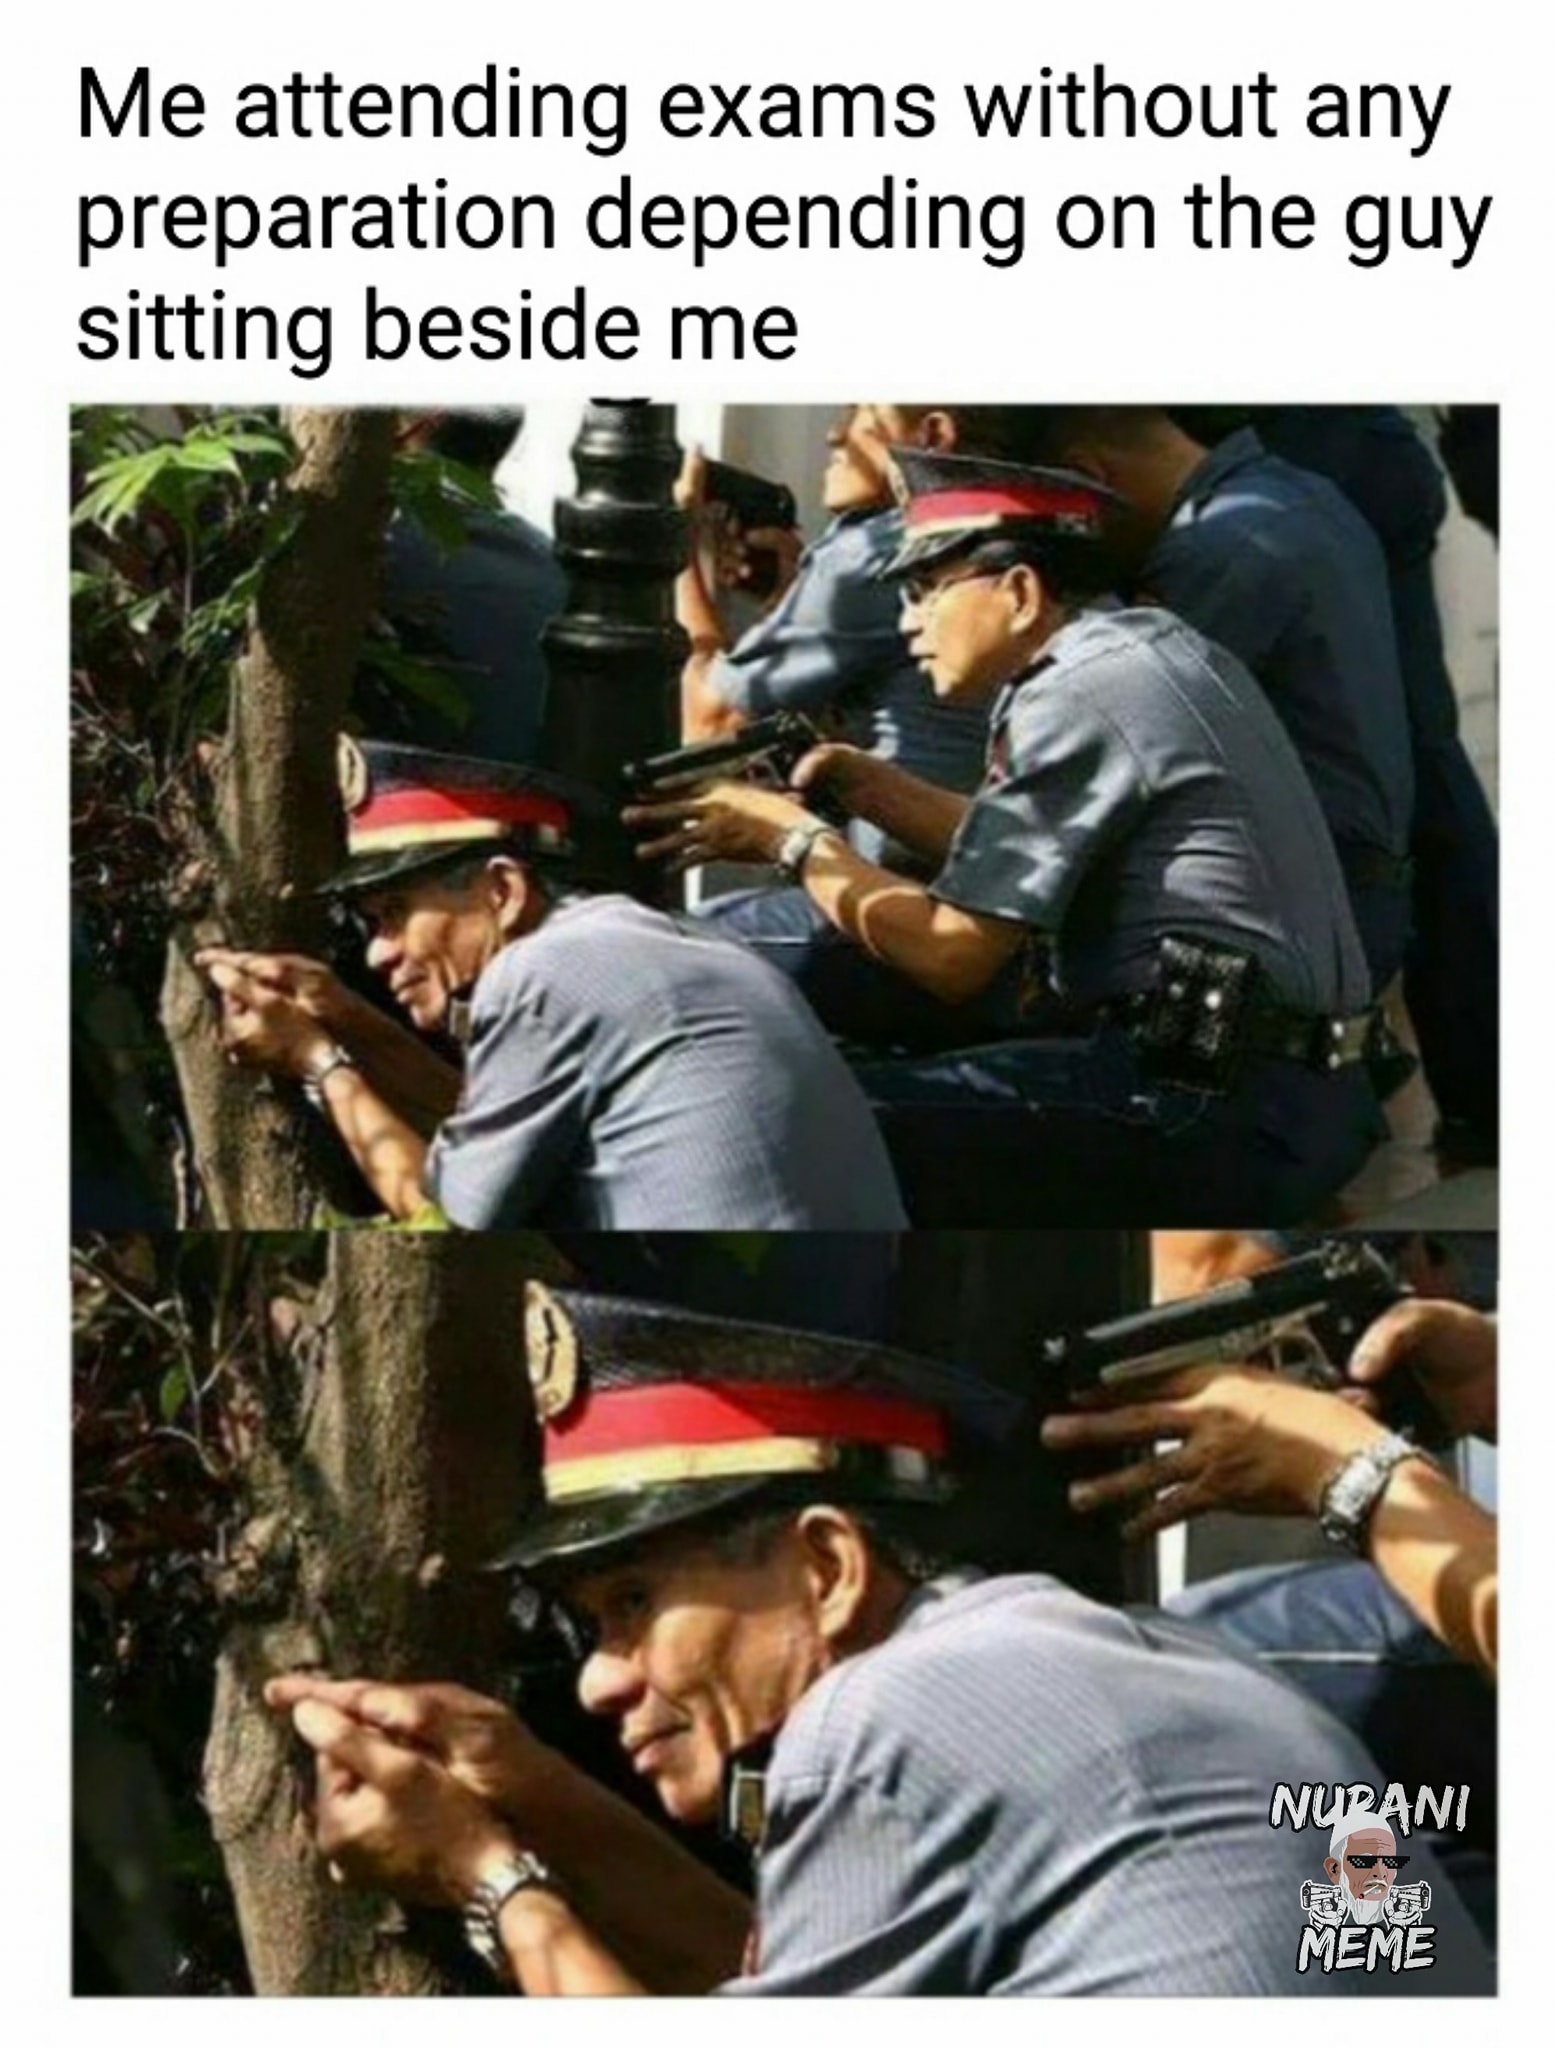
Caption: Me attending exams without any preparation depending on the guy sitting beside me
Label: non-hate